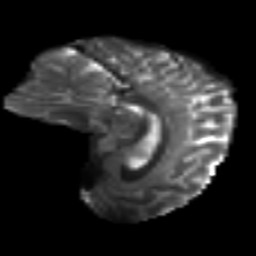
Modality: T2w
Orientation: sagittal
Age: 40
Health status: ill
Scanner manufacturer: philips
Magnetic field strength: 3 T
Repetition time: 9 s
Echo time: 0.127 s